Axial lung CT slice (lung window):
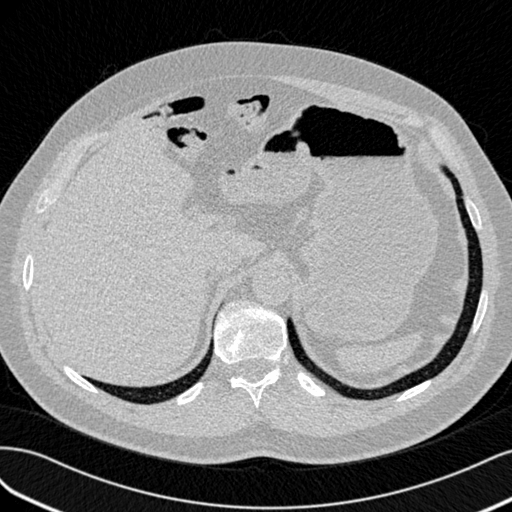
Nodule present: no